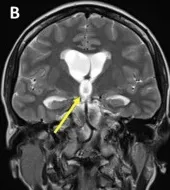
Preoperative MRI - Hypointense in T1 (red arrow) and hyperintense in T2 (yellow arrow).
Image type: radiology (mri)